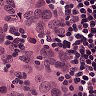
Metastatic tissue present: yes